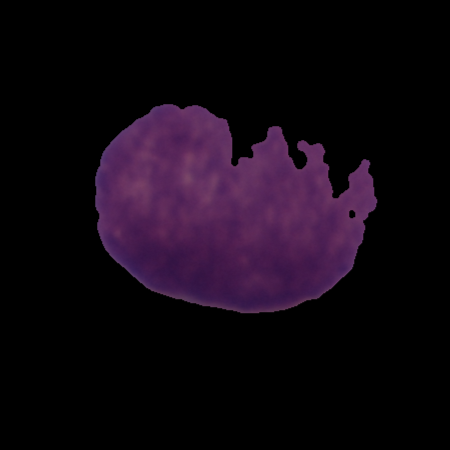
Label: cancer